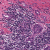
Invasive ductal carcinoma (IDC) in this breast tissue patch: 1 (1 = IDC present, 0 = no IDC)